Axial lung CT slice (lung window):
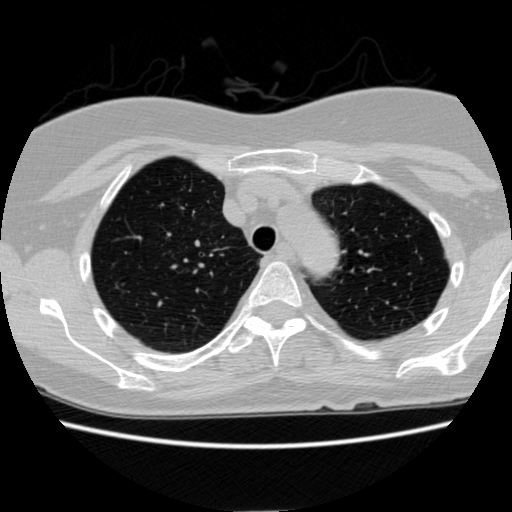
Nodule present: no